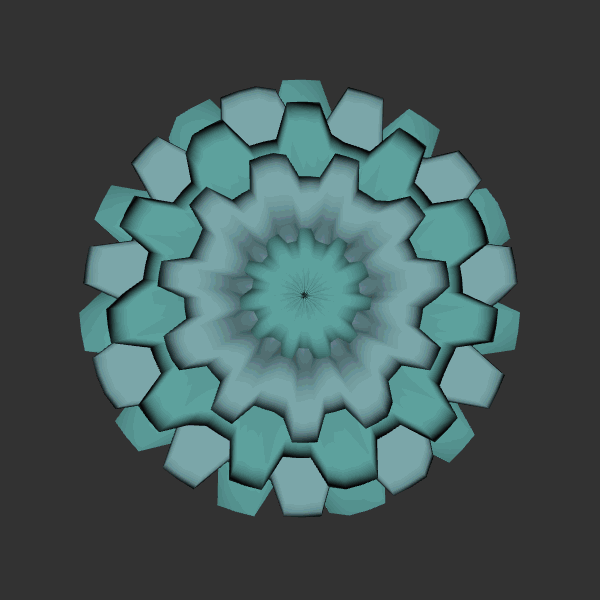
Background: dark